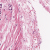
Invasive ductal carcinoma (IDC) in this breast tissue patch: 0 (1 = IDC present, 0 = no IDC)